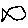
Label: fish